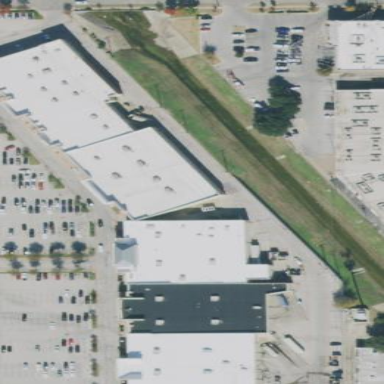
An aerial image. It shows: Retail building.